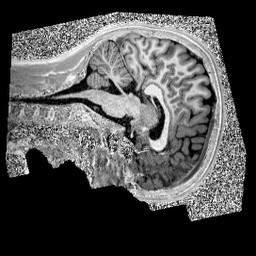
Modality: UNIT1
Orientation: sagittal
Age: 11
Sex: male
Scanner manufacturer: siemens
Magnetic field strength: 3 T
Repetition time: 4 s
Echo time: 0.00299 s